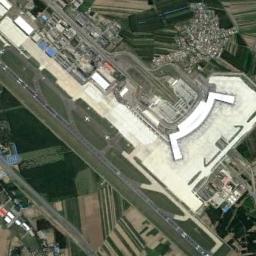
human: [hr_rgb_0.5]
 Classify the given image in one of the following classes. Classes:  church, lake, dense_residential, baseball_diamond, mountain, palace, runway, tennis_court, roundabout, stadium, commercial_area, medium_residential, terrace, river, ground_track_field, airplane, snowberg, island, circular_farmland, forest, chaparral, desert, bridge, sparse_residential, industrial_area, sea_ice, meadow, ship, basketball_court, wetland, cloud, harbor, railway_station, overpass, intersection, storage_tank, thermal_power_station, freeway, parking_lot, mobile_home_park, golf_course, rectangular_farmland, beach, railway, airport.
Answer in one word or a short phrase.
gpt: airport